Question: I am working with multiple row insert... all is ok with the multiple row all is saved into DB but now I added 3 rows more in the DB, two are for identify the user (username and user_id) and one to link all products created in the form for make the update (ref_compra)... so the problem is because these three rows are not saved the X times like the others items, just one time are saved.
> The thing is, all the products are in the array the "n" times added in form, but this three inputs (ref_compra,id_user and nombre) because they are just one time in the form and are not added the "n" times like the other inputs when the button save is clicked, the array catch them just one time...do you know how can I add to save the "n" times in the DB like the another inputs
This part is in the beginning of the form, is the input of ref_compra name:
'''
<div class="input-group">
<div class="input-group-addon">#</div>
<input type="text" class="form-control required" name="ref_compra[]" id="ref_compra" placeholder="n&uacute;mero de factura de compra" required >
</div>
'''
Here the second part of the form with the issues is in the final of the form:
'''
<p>
<div class="btn-group btn-block">
<input type="hidden" name="action" value="create" />
<input type="hidden" id="nombre" name="nombre[]" type="text" value="<?php echo $userInfo['username']; ?>" />
<input type="hidden" id="id_user" name="id_user[]" type="text" value="<?php echo $userInfo['user_id']; ?>" />
<button type="button" class="btn btn-danger" onclick="goBack()"><i class="glyphicons glyphicons-left_arrow"></i> <?php echo ASLang::get('Back to the purchase list'); ?></button>
<input type="submit" id="submit" class="btn btn-info" value="<?php echo ASLang::get('Add purchase'); ?>" />
</div>
</p>
'''
Here the insert code:
'''
$conn->beginTransaction();
$sql = "INSERT INTO PRODUCTOS
(cod, nombreProd, .......... , id_user, nombre, ref_compra)
VALUES ";
$insertQuery = array();
$insertData = array();
foreach ($_POST['cod'] as $i => $cod) {
$insertQuery[] = '(?, ?, ........ , ?, ?, ?)';
$insertData[] = $_POST['cod'][$i];
$insertData[] = $_POST['nombreProd'][$i];
..........
$insertData[] = $_POST['id_user'][$i]; // here the user_id
$insertData[] = $_POST['nombre'][$i]; // here the username
$insertData[] = $_POST['ref_compra'][$i]; // here the ref_compra
}
if (!empty($insertQuery)) {
$sql .= implode(', ', $insertQuery);
$stmt = $conn->prepare($sql);
$stmt->execute($insertData);
}
$conn->commit();
'''
I need to know why these three item are not saved like the other data which is saved "X" times (3,6,10 products)
Here the capture with the last two insert data...the first one is ok but the second is empty in those three row's:

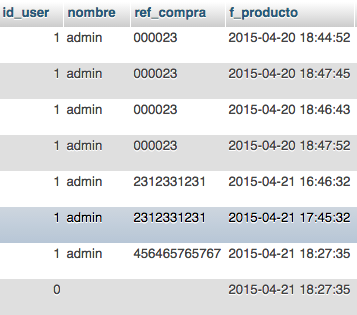
Answer: With the help of '@Dan08' I fix it, now I can save any row in multiple value form.
Here the Answer:
> So you have a single userID you want to INSERT for each product
record. I can probably provide a better answer if you post the output
of print_r($_POST), but basically in your foreach $POST loop, keep the
user ID static:
'''
foreach ($_POST['cantidad'] as $i => $cantidad) {
$insertQuery[] = '(?, ?, ?)';
$insertData[] = $_POST['cantidad'][$i];
$insertData[] = $_POST['nombreProd'][$i];
$insertData[] = $_POST['Id']; //OR $insertData[] = $_POST['Id'][0], depending on $_POST array
}
'''
Here the link: <URL>